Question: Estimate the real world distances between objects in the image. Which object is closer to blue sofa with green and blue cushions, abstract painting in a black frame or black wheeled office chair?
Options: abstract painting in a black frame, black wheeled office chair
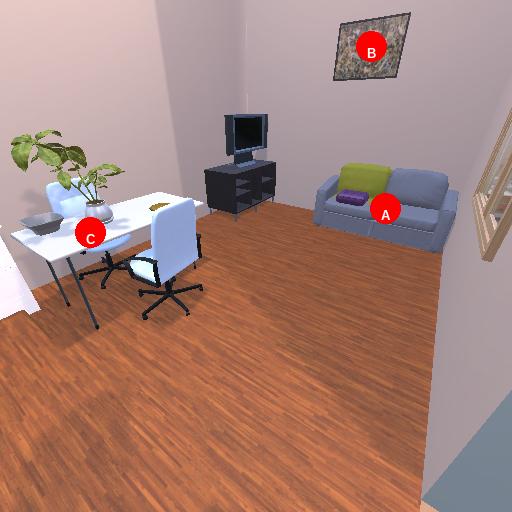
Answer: abstract painting in a black frame